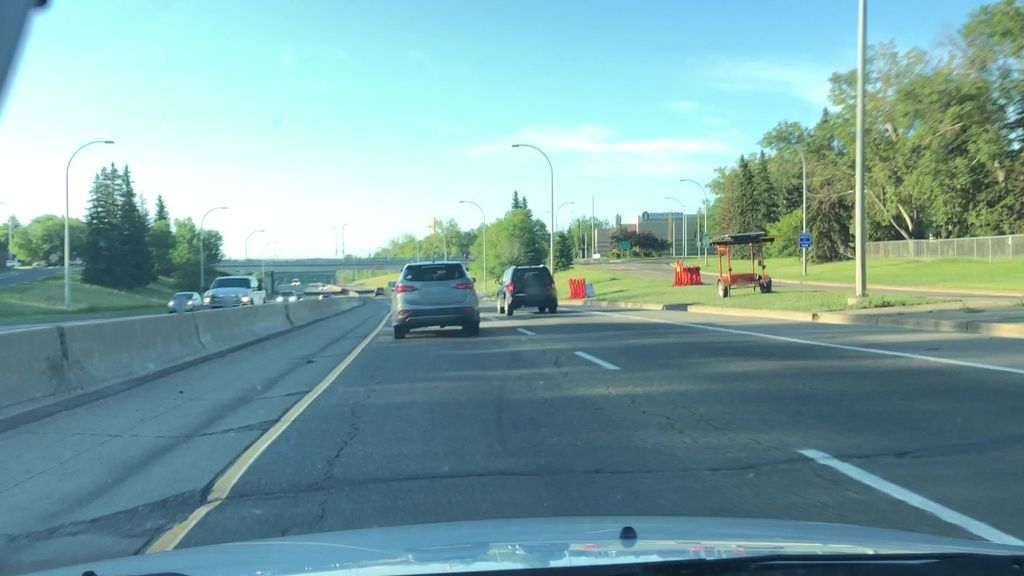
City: edmonton